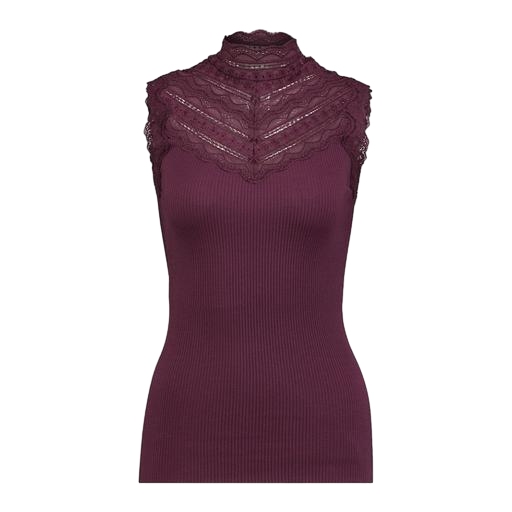
lace-trimmed ribbed tank, purple printed lace-yoke t-shirt only macy, fancy tank top, white background